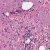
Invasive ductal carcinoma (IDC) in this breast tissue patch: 1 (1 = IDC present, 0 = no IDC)